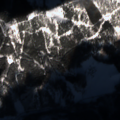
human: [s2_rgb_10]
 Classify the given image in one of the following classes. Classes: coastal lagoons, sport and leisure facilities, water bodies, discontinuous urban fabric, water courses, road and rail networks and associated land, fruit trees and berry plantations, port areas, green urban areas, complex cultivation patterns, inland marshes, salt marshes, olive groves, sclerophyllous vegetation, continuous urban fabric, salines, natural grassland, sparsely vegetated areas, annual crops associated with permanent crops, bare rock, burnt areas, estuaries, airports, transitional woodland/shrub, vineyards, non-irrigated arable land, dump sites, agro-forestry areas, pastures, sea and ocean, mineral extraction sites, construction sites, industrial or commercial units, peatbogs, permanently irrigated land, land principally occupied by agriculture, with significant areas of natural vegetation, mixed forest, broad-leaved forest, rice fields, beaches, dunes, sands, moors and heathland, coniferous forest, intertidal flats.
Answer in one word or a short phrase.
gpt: pastures, coniferous forest, mixed forest